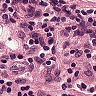
Metastatic tissue present: no